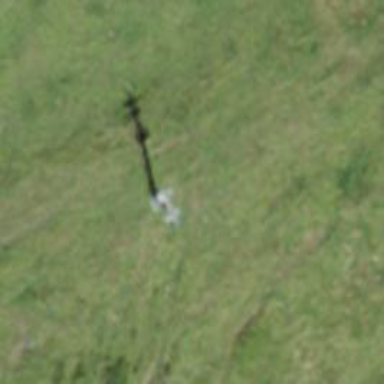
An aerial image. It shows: Pylon for aerialway.